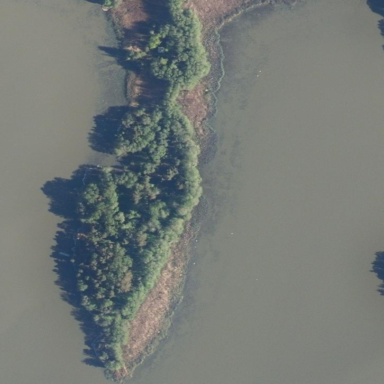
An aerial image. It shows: Image showing island.